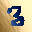
Label: 3